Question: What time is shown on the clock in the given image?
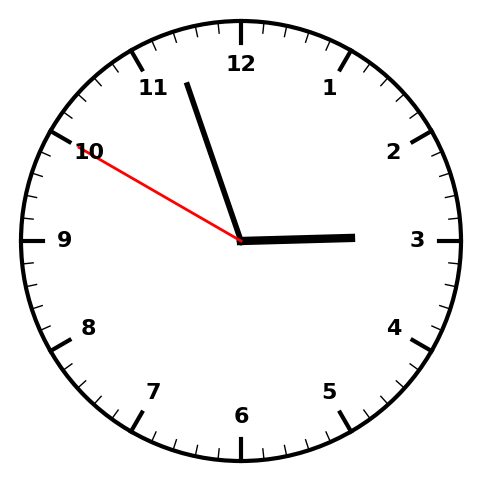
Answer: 02:56:50